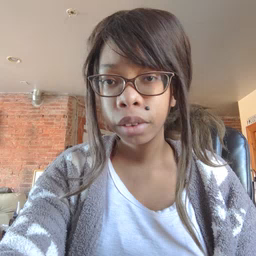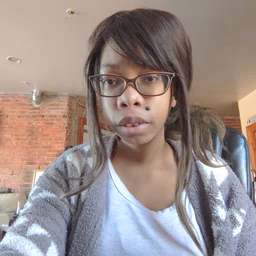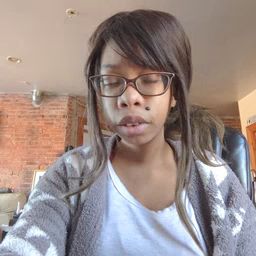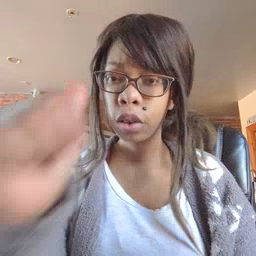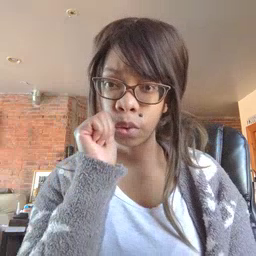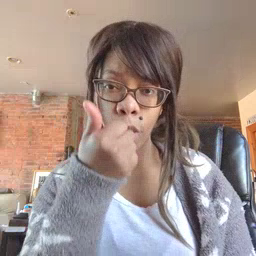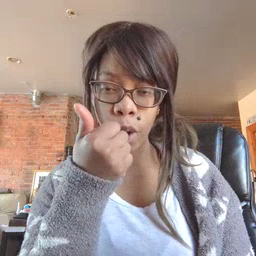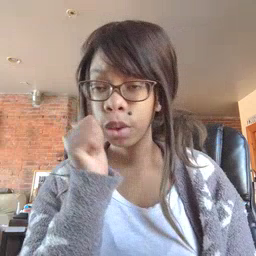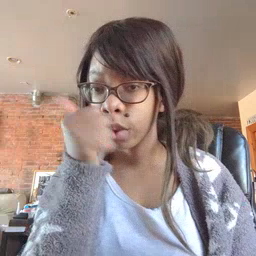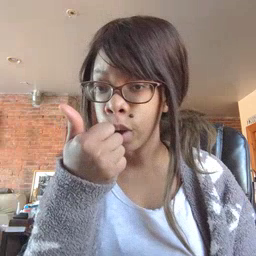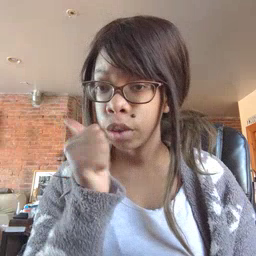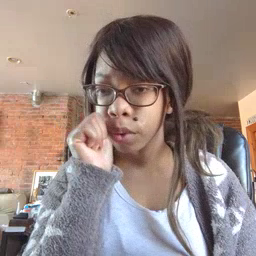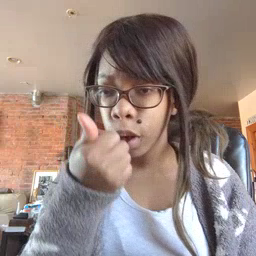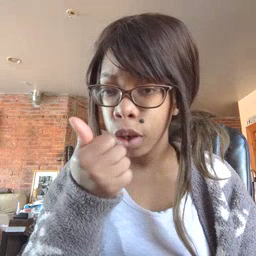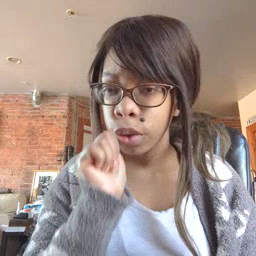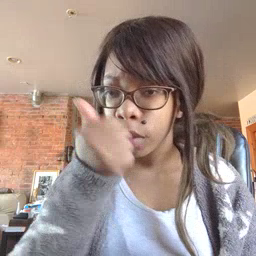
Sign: tomorrow